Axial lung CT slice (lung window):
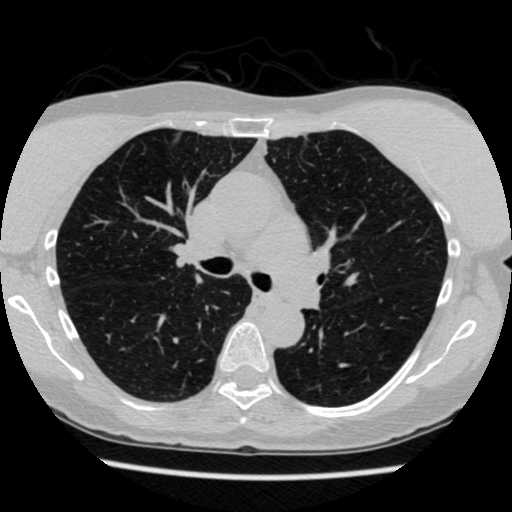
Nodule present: no